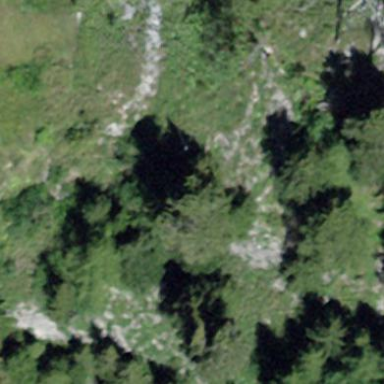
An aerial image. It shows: Mixed leaf-type forest area.